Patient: sex F, age 37
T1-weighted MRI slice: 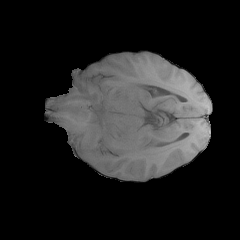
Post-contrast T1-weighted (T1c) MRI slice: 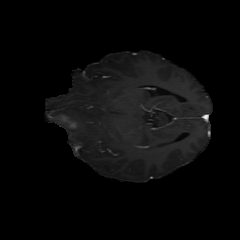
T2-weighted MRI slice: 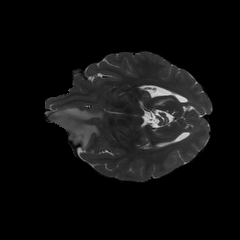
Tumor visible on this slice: yes
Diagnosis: Glioblastoma, IDH-wildtype
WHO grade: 4